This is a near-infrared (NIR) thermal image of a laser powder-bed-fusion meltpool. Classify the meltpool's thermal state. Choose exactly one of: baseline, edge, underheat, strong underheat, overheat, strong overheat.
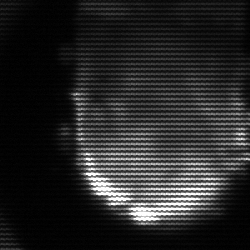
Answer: baseline